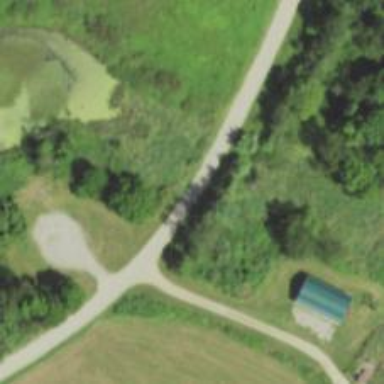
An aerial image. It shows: Unclassified road.